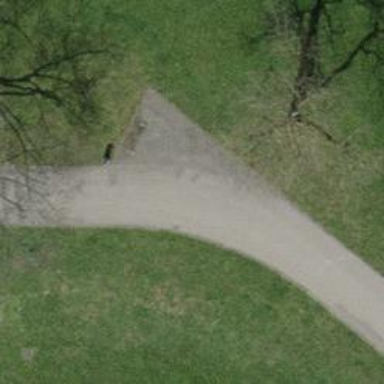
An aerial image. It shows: Bench.